Interaction volume radius: 10 \u00c5
Interaction volume height: 10 \u00c5
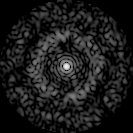
Disorder parameter: 0.824